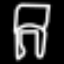
Label: chair